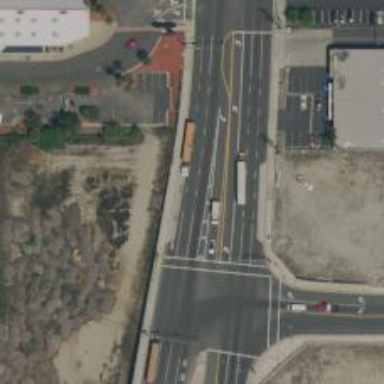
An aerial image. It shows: Secondary road crossing bridge.